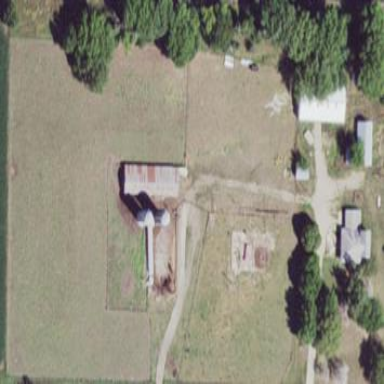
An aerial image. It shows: Farmyard area.